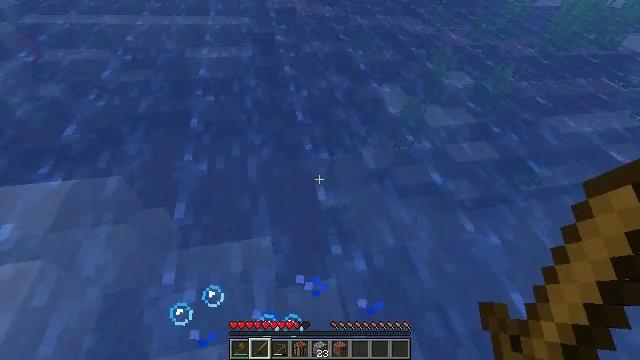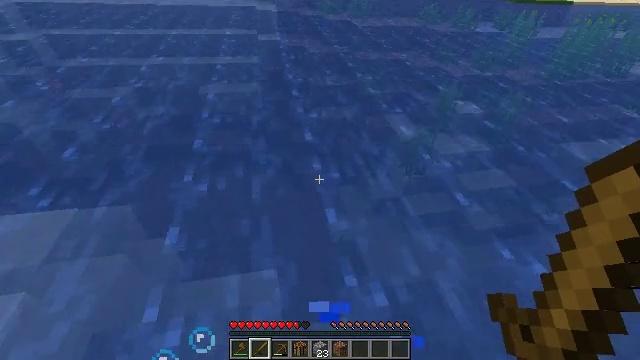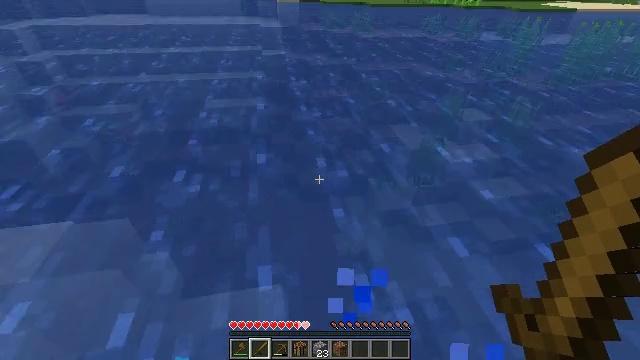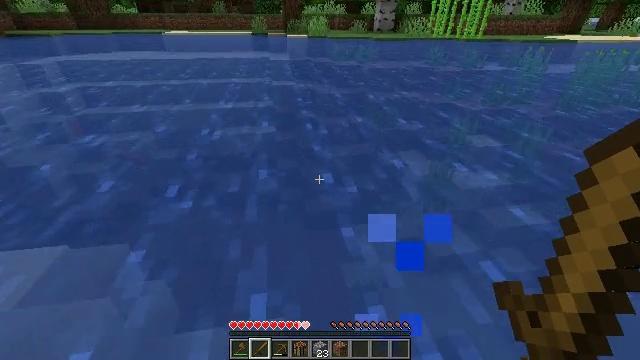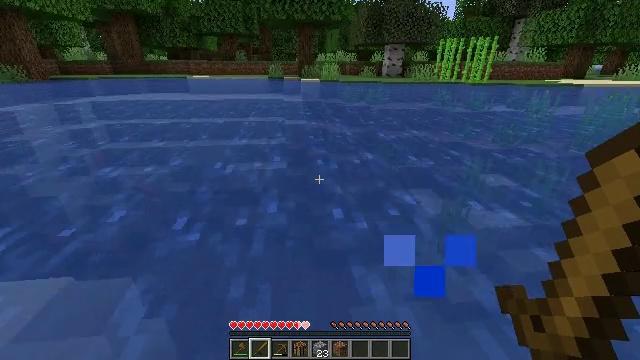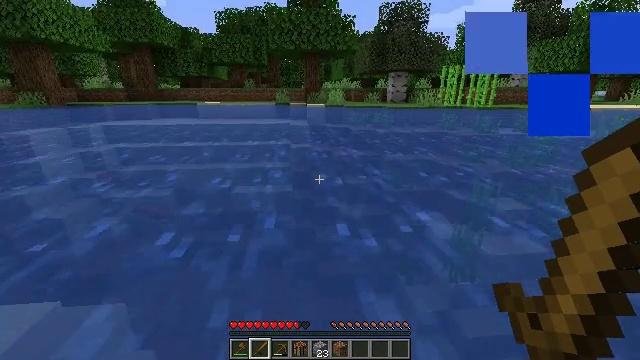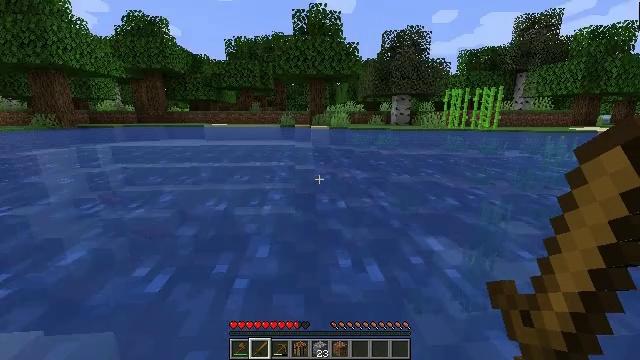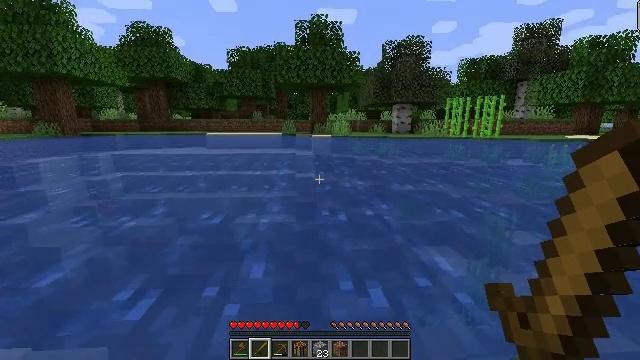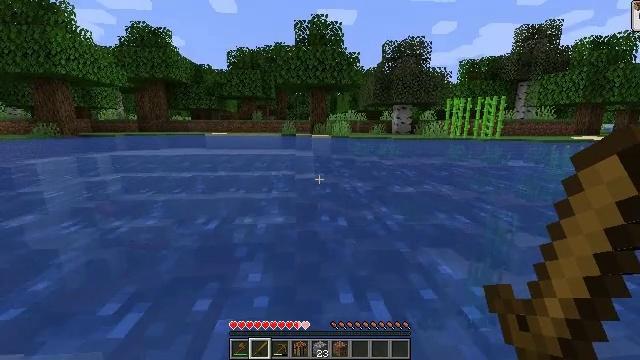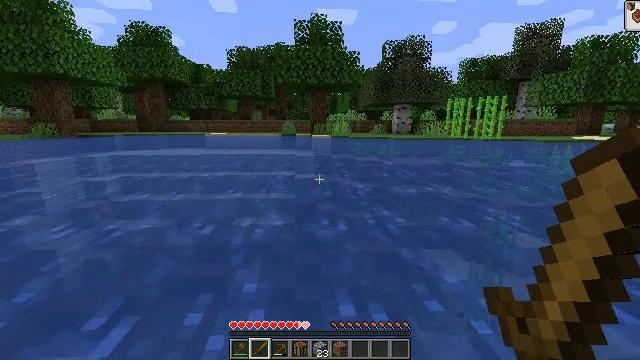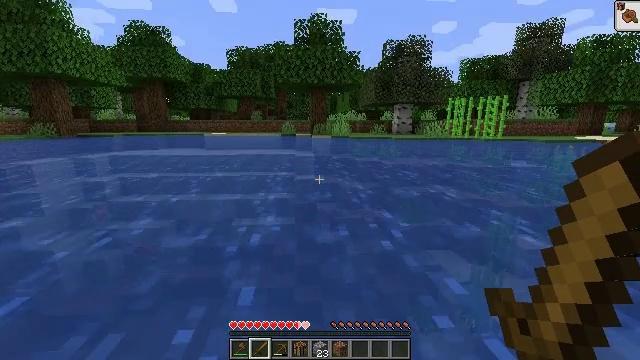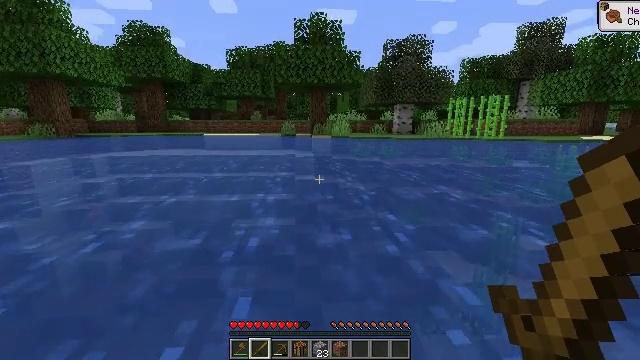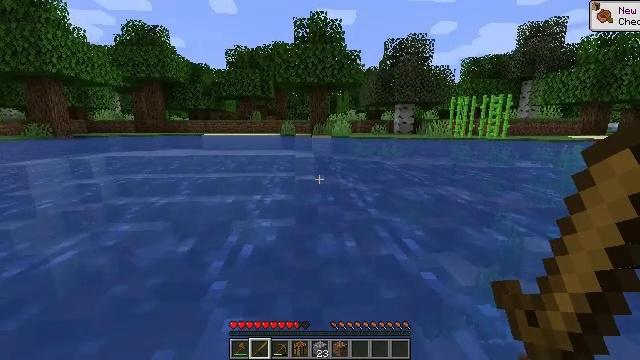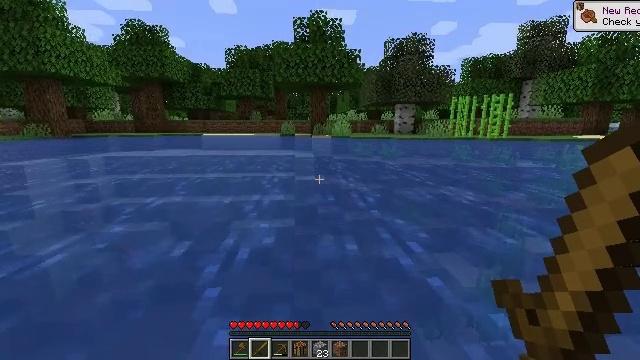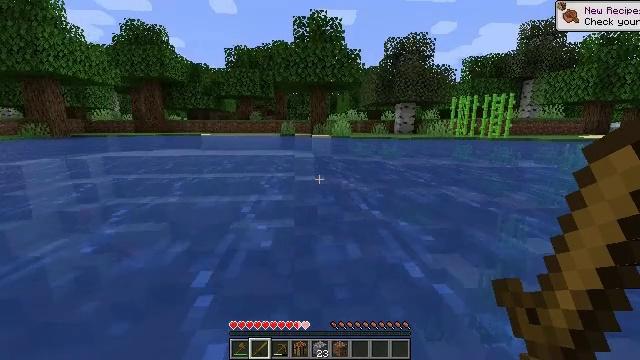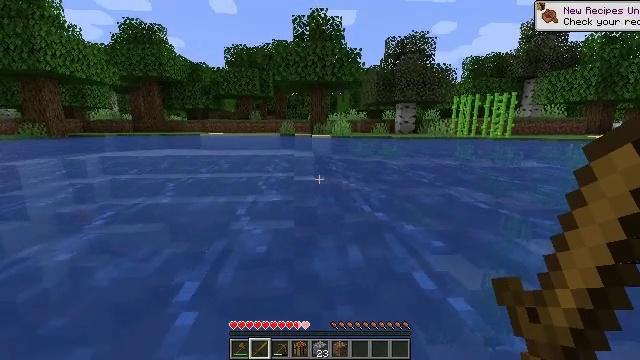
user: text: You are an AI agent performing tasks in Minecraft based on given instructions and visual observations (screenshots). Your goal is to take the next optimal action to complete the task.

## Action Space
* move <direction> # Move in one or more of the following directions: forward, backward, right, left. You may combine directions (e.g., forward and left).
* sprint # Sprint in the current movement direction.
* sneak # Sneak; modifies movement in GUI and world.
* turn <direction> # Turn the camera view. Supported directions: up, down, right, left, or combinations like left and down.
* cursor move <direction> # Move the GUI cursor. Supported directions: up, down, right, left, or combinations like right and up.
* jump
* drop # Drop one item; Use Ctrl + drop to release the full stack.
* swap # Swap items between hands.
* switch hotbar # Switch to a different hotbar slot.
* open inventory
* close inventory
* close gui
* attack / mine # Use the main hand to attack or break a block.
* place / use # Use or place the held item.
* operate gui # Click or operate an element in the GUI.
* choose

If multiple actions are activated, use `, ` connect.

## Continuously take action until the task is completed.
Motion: motion action
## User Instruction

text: Collect sugar cane near water sources.
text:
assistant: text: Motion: move forward, turn left and up
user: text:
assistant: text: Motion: move forward, turn left and up
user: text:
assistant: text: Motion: move forward, turn left and up
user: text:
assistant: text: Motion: move forward, turn left and up
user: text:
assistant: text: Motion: move forward, turn left and up
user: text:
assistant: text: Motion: move forward, turn left and up
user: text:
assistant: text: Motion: move forward, turn up
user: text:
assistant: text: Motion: move forward
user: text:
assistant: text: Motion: move forward
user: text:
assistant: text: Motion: move forward
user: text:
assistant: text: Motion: move forward
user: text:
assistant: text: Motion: move forward
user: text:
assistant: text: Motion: move forward
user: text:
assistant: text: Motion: move forward
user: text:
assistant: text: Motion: move forward
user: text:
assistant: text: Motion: move forward
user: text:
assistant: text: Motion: move forward
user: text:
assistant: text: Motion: move forward
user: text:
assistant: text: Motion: move forward
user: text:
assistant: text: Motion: move forward
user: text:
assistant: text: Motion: move forward
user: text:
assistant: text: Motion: move forward
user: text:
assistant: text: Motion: move forward
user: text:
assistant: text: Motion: move forward
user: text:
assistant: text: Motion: move forward, turn up
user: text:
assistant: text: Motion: move forward
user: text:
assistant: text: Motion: move forward
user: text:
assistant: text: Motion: move forward
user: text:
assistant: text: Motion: move forward
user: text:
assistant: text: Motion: move forward